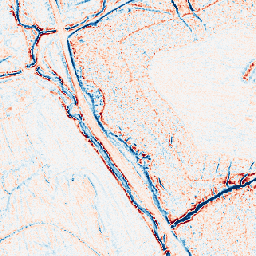
Category: edge_preserving
Decomposition family: anisotropic_diffusion
Decomposition parameters: iterations: 5
kappa: 50
gamma: 0.2
Upsampling method: area
Upsampling parameters: scale: 8
Upsampling scale: 8